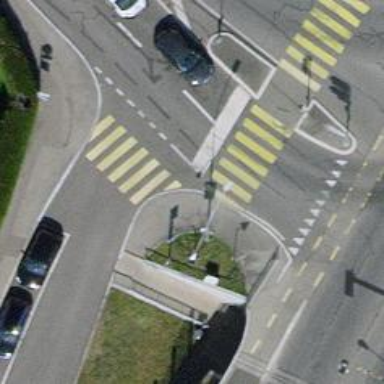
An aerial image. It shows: Kerb barrier.